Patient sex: M
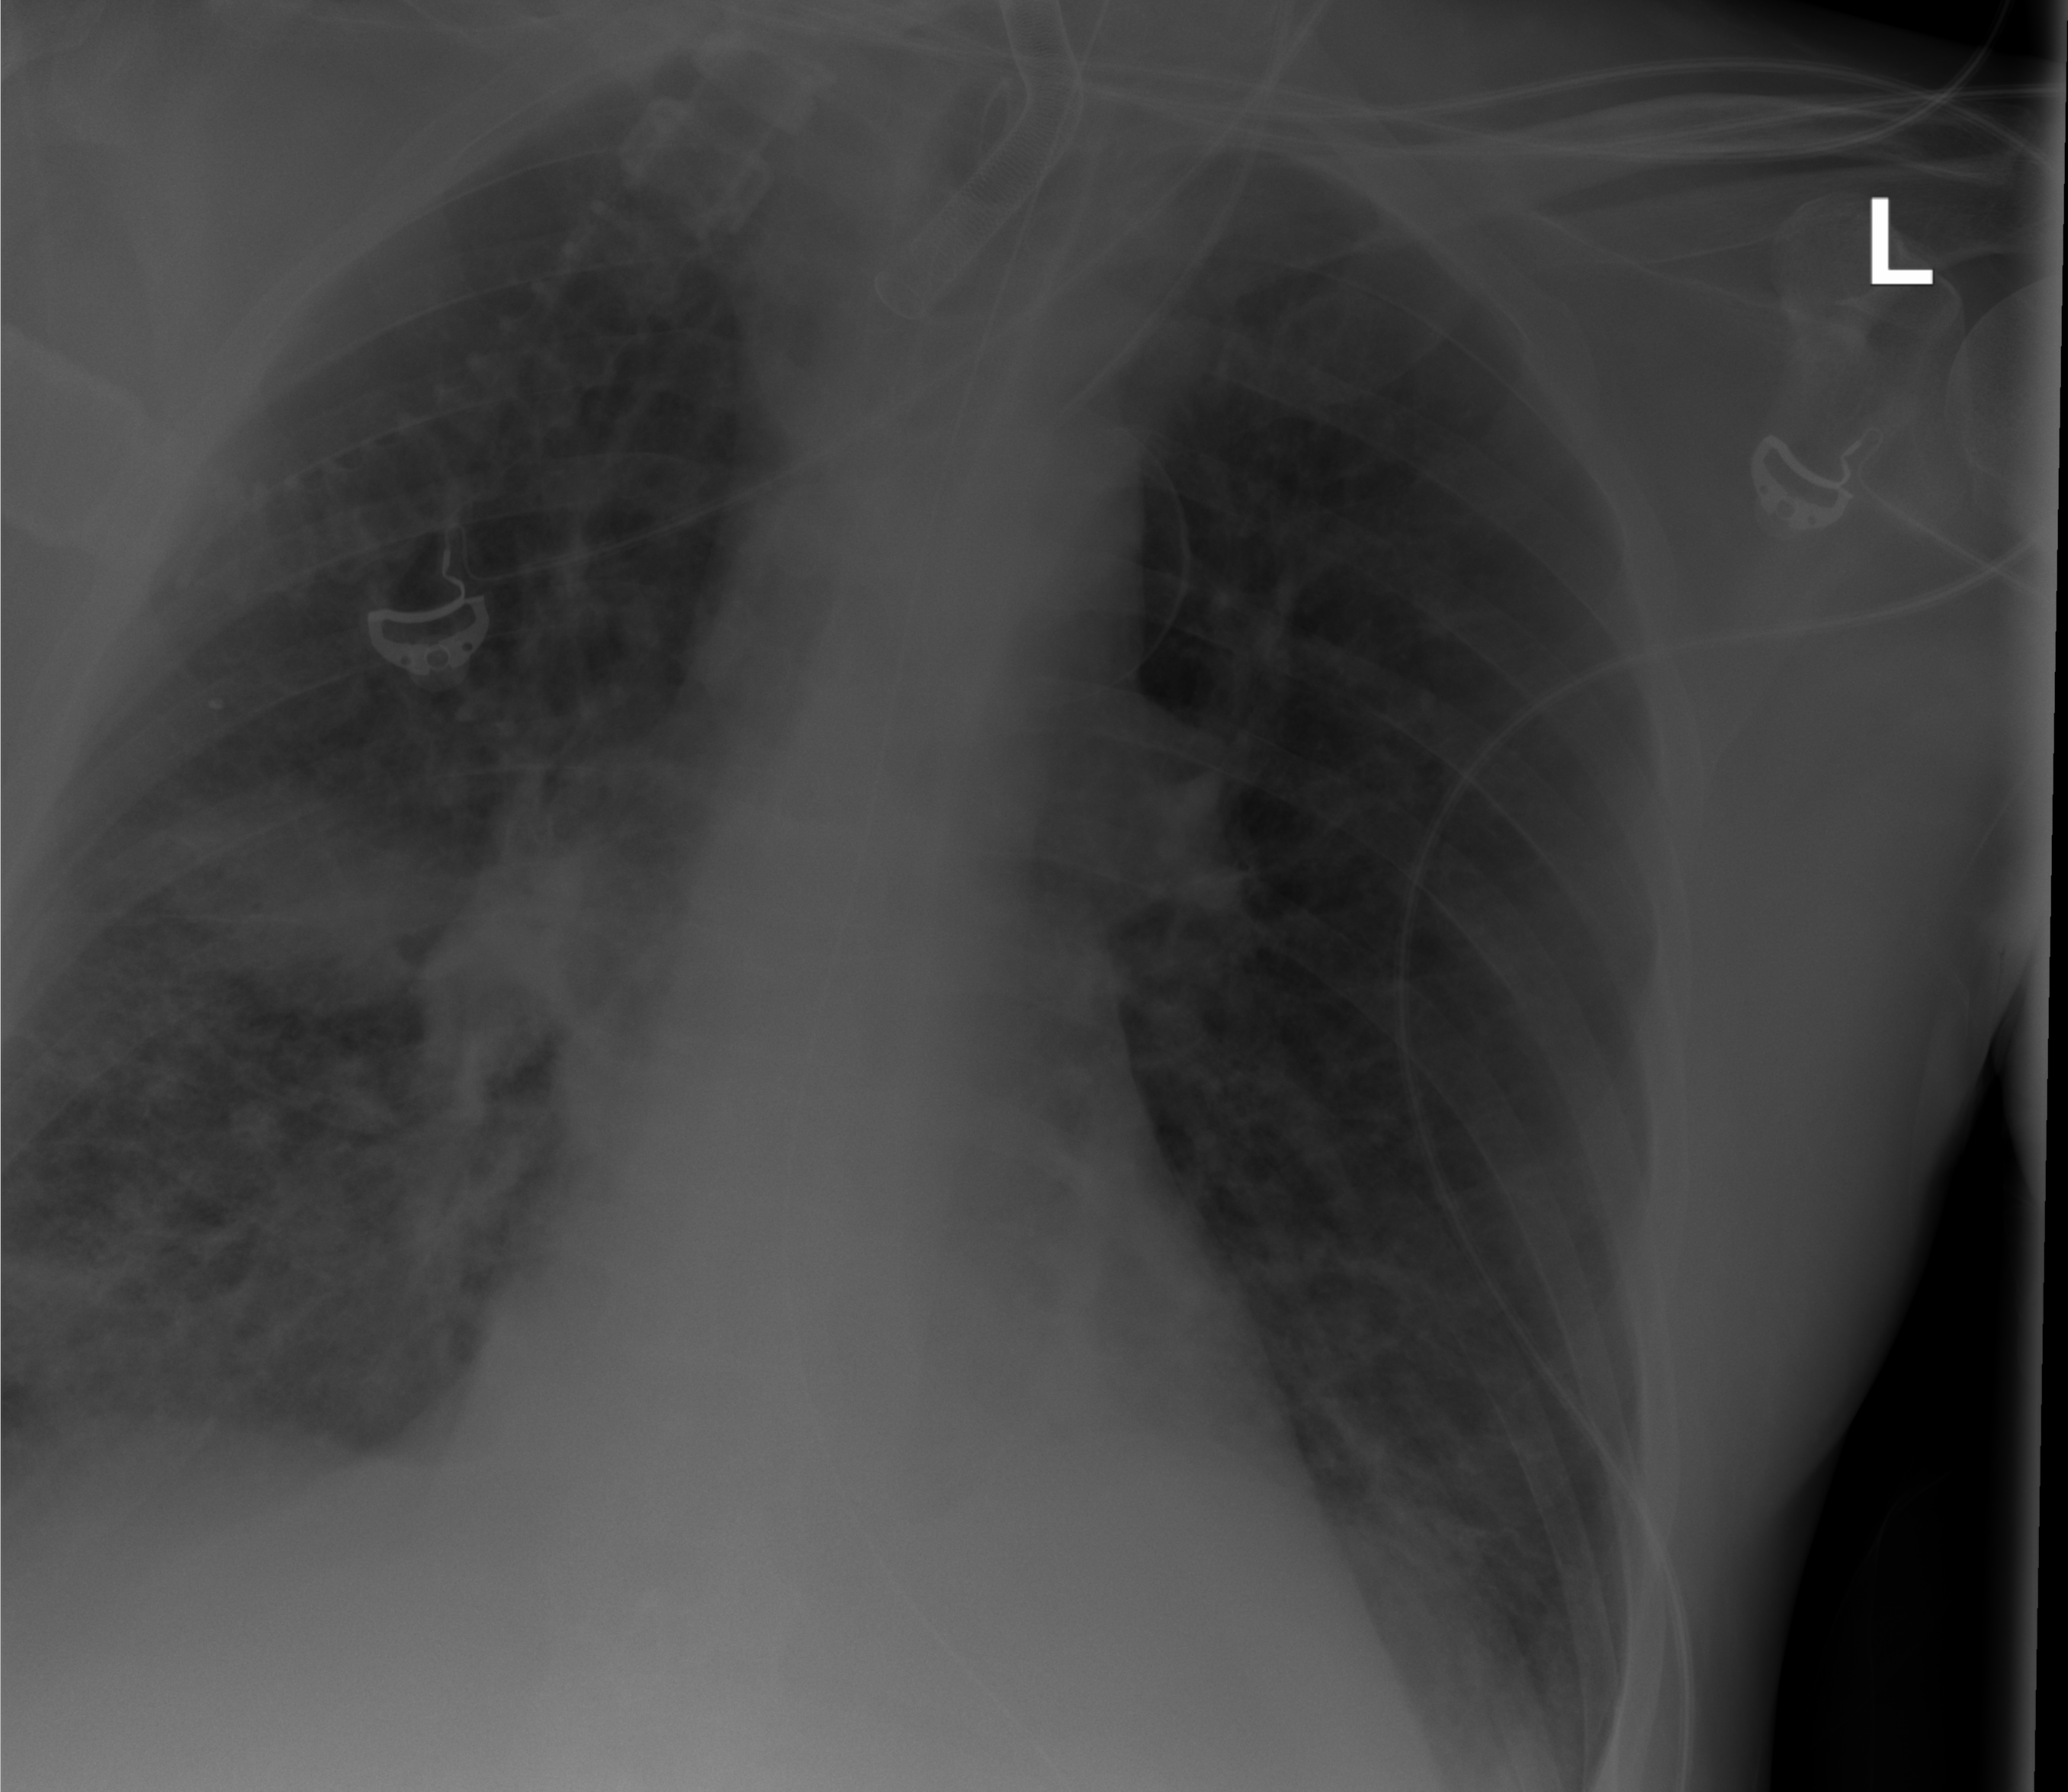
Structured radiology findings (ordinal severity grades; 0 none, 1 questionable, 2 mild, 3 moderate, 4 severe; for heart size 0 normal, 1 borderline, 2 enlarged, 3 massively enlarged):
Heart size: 0
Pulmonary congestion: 0
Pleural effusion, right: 2
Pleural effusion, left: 0
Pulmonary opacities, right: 3
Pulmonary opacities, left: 0
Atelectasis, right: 2
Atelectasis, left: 0